Question: I would like to run an exe from this directory:/home/pi/pi_sensors-master/bin/Release/
This exe is then run by tying mono i2c.exe and it runs fine.
I would like to get this output in python which is in a completely different directory.
I know that I should use subprocess.check_output to take the output as a string.
I tried to implement this in python:
'''
import subprocess
import os
cmd = "/home/pi/pi_sensors-master/bin/Release/"
os.chdir(cmd)
process=subprocess.check_output(['mono i2c.exe'])
print process
'''
However, I received this error:

The output would usually be a data stream with a new number each time, is it possible to capture this output and store it as a constantly changing variable?
Any help would be greatly appreciated.
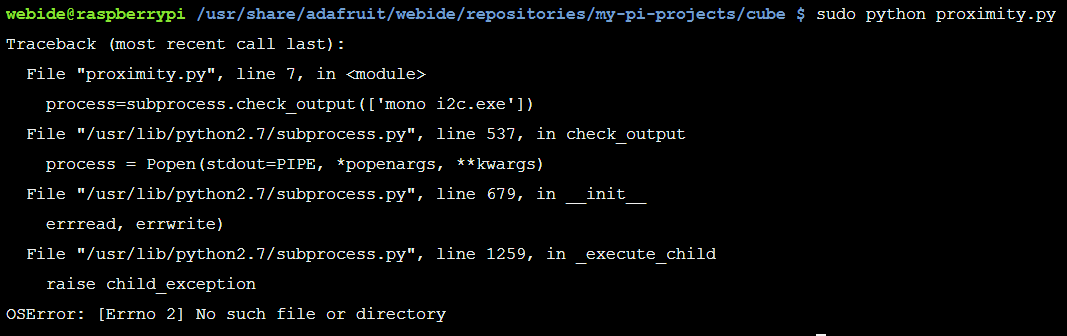
Answer: Your command syntax is incorrect, which is actually generating the exception. You want to call 'mono i2c.exe', so your command list should look like:
'''
subprocess.check_output(['mono', 'i2c.exe']) # Notice the comma separation.
'''
Try the following:
'''
import subprocess
import os
executable = "/home/pi/pi_sensors-master/bin/Release/i2c.exe"
print subprocess.check_output(['mono', executable])
'''
The 'sudo' is not a problem as long as you give the full path to the file and you are sure that running the 'mono' command as 'sudo' works.
I can generate the same error by doing a 'ls -l':
'''
>>> subprocess.check_output(['ls -l'])
Traceback (most recent call last):
File "<stdin>", line 1, in <module>
File "/usr/lib/python2.7/subprocess.py", line 537, in check_output
process = Popen(stdout=PIPE, *popenargs, **kwargs)
File "/usr/lib/python2.7/subprocess.py", line 679, in __init__
errread, errwrite)
File "/usr/lib/python2.7/subprocess.py", line 1249, in _execute_child
raise child_exception
OSError: [Errno 2] No such file or directory
'''
However when you separate the command from the options:
'''
>>> subprocess.check_output(['ls', '-l'])
# outputs my entire folder contents which are quite large.
'''
---
I strongly advice you to use the <URL> to get the data from both 'stdout' and 'stderr'. This way you should not run into blocking problems.
'''
import os
import subprocess
executable = "/home/pi/pi_sensors-master/bin/Release/i2c.exe"
proc = subprocess.Popen(['mono', executable])
try:
outs, errs = proc.communicate(timeout=15) # Times out after 15 seconds.
except TimeoutExpired:
proc.kill()
outs, errs = proc.communicate()
'''
Or you can call the communicate in a loop if you want a 'data-stream' of sort, <URL>:
'''
from subprocess import Popen, PIPE
executable = "/home/pi/pi_sensors-master/bin/Release/i2c.exe"
p = Popen(["mono", executable], stdout=PIPE, bufsize=1)
for line in iter(p.stdout.readline, b''):
print line,
p.communicate() # close p.stdout, wait for the subprocess to exit
'''